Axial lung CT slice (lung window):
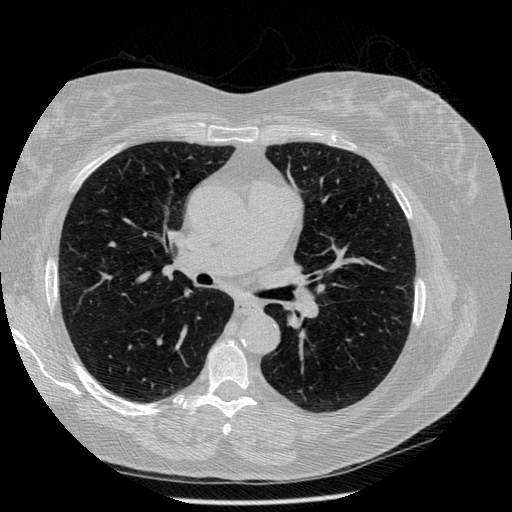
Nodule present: no